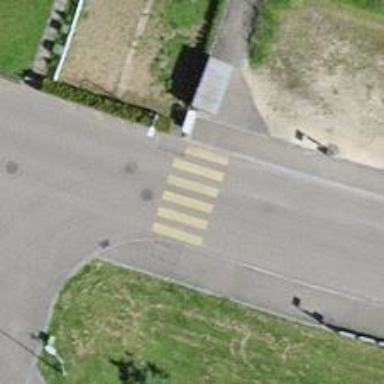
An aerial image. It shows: Uncontrolled zebra crossing on the road.